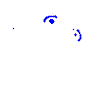
Particle: electron